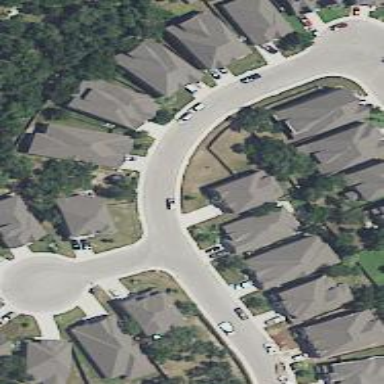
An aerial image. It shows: Residential road with asphalt surface.